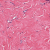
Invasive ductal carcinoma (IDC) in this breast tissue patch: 0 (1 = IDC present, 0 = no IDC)